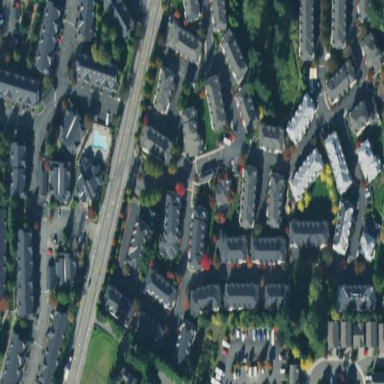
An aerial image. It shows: Condominium within residential area.